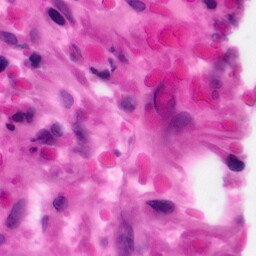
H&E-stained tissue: Pancreatic